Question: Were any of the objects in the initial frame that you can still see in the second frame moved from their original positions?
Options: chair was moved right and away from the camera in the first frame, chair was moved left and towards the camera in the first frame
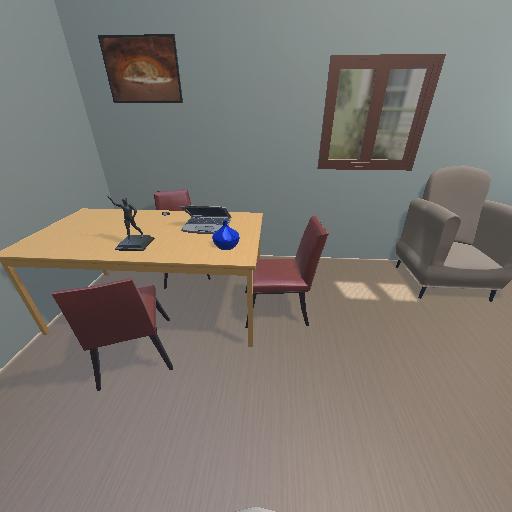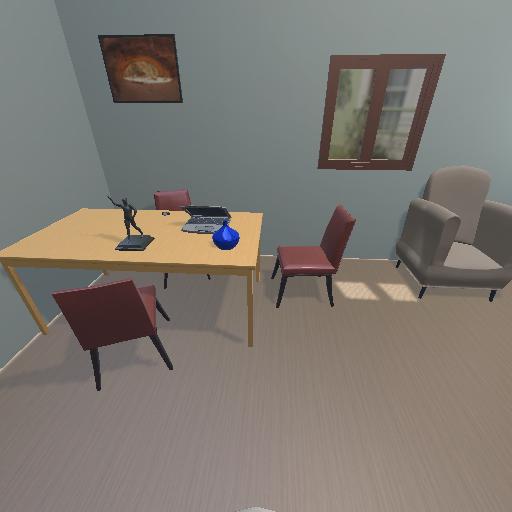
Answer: chair was moved right and away from the camera in the first frame